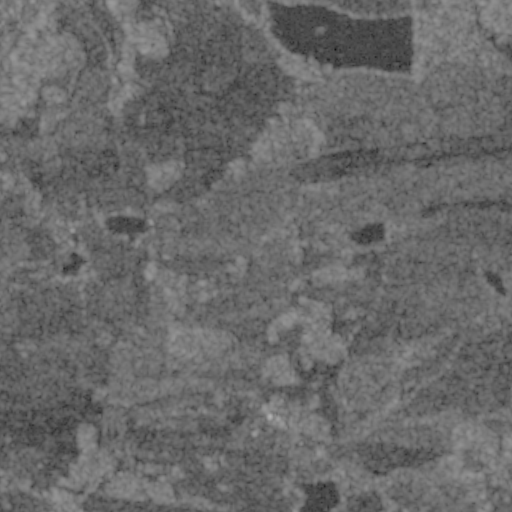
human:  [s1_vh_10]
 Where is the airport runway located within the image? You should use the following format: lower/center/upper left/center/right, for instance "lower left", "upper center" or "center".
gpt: The airport runway is located in the upper right of the image.
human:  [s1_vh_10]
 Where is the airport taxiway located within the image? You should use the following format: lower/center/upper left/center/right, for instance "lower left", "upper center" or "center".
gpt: The airport taxiway is located in the upper right of the image.
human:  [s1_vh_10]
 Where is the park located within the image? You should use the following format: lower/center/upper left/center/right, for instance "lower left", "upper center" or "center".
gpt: There is no park in the image.

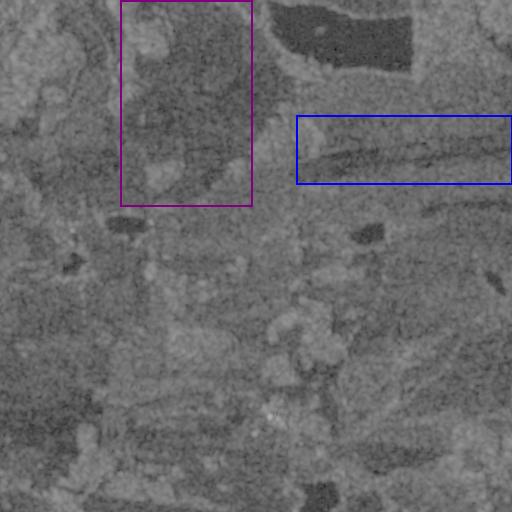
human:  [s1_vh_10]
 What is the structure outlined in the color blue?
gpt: The structure outlined in blue is an airport.
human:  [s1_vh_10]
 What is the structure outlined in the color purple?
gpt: The structure outlined in purple is a crop field.
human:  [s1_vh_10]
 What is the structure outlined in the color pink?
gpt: There is no pink outline.